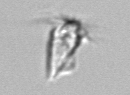
Label: Paratontonia_gracillima